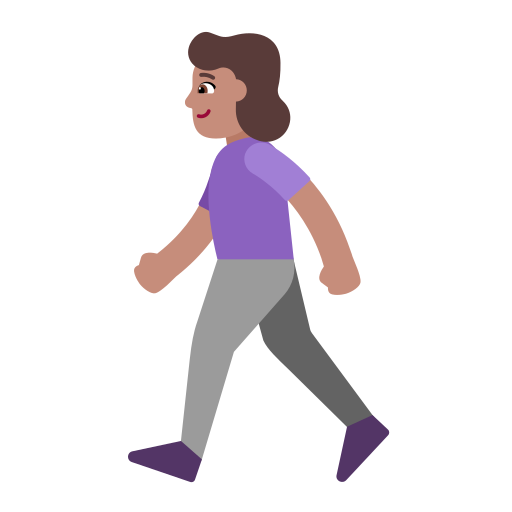
woman walking flat